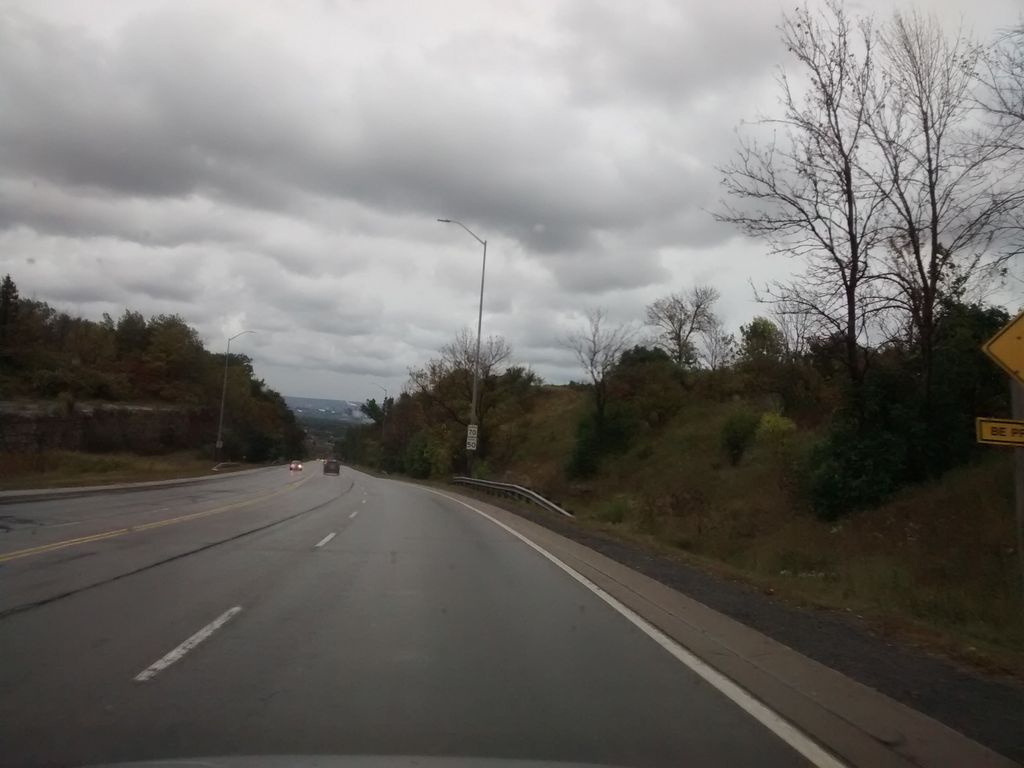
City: hamilton